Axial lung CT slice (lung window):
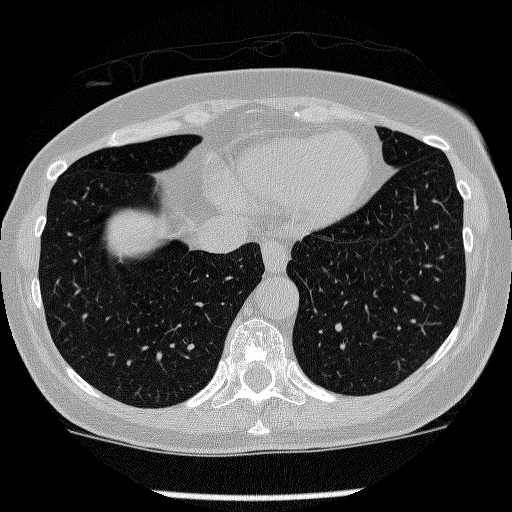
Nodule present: no